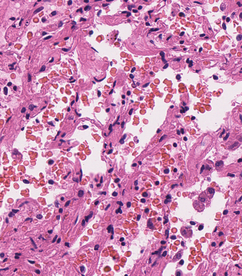
Tumor epithelial tissue: no
Tumor-associated stroma tissue: no
Normal tissue: yes